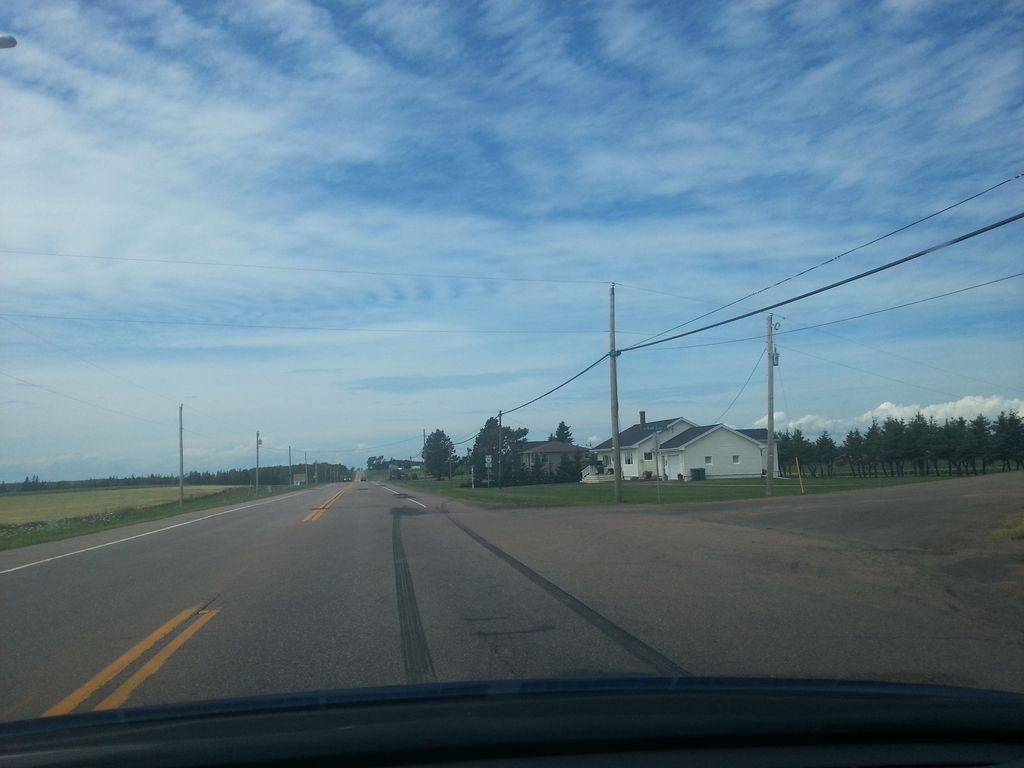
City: charlottetown